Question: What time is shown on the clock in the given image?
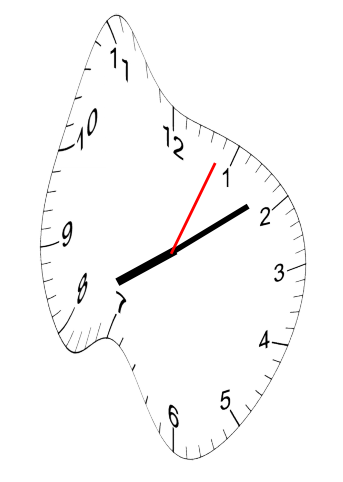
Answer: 08:09:04